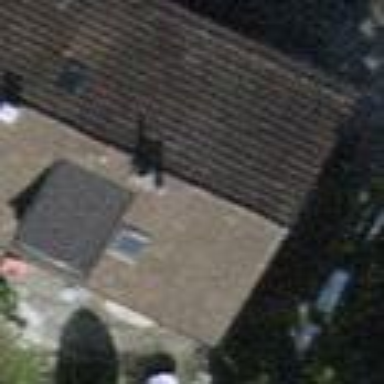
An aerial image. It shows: Building with tiled roof.